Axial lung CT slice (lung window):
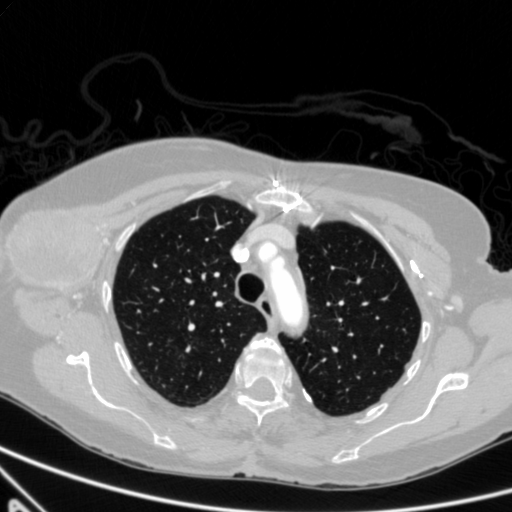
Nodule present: no